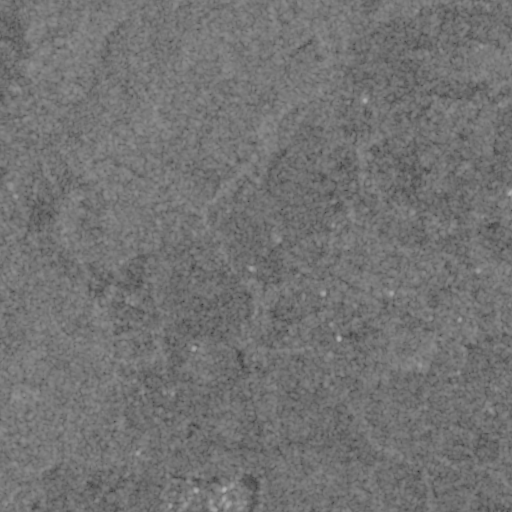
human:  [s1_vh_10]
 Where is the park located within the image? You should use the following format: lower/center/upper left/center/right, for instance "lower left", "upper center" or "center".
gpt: The park is located in the lower left of the image.
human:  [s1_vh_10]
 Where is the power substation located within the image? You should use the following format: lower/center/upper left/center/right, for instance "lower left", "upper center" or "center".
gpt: The power substation is located in the center of the image.
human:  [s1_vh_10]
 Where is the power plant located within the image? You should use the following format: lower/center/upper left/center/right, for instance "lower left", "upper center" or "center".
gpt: There is no power plant in the image.

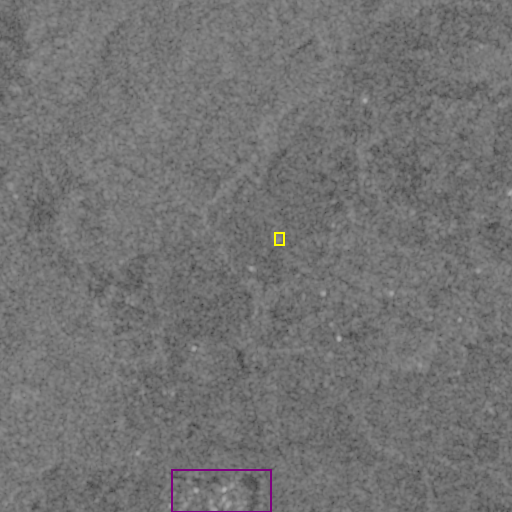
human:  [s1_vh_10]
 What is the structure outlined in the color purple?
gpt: The structure outlined in purple is a park.
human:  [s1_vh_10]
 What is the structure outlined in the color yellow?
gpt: The structure outlined in yellow is a power substation.
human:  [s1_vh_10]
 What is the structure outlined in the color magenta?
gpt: There is no magenta outline.